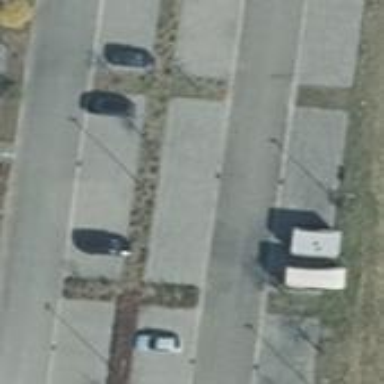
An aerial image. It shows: Parking area.